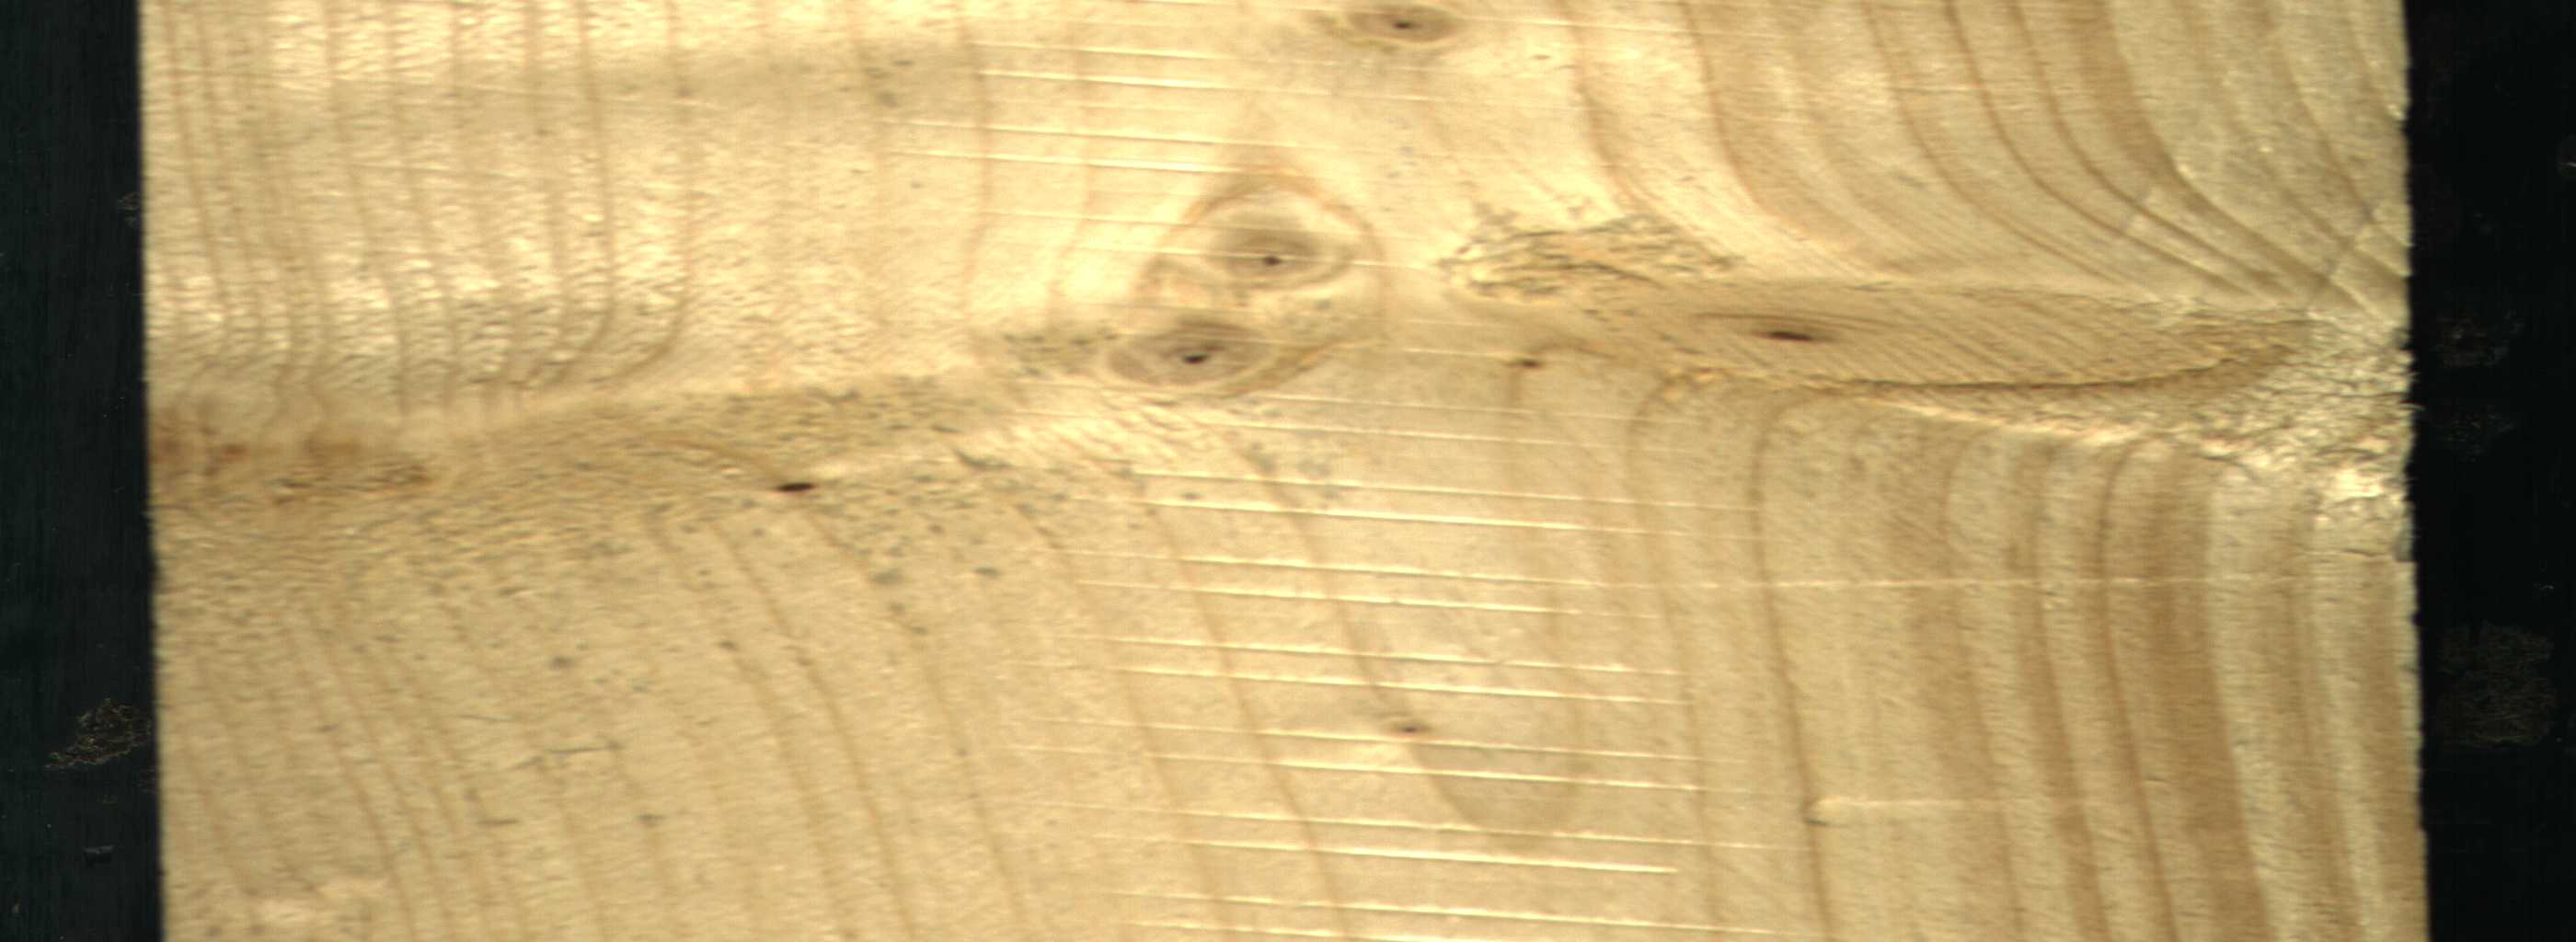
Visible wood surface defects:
Live_Knot
Live_Knot
Live_Knot
Live_Knot